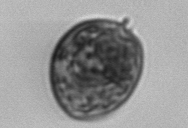
Label: Prorocentrum